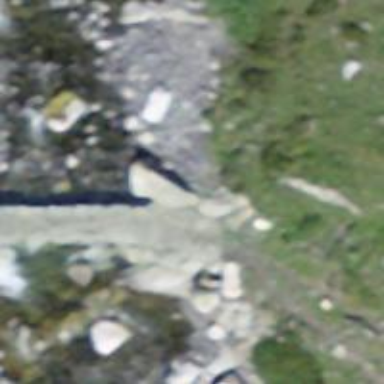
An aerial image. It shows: Path on bridge.